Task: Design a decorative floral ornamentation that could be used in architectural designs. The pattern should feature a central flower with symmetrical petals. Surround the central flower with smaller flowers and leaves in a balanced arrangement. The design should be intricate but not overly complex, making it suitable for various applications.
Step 1654:
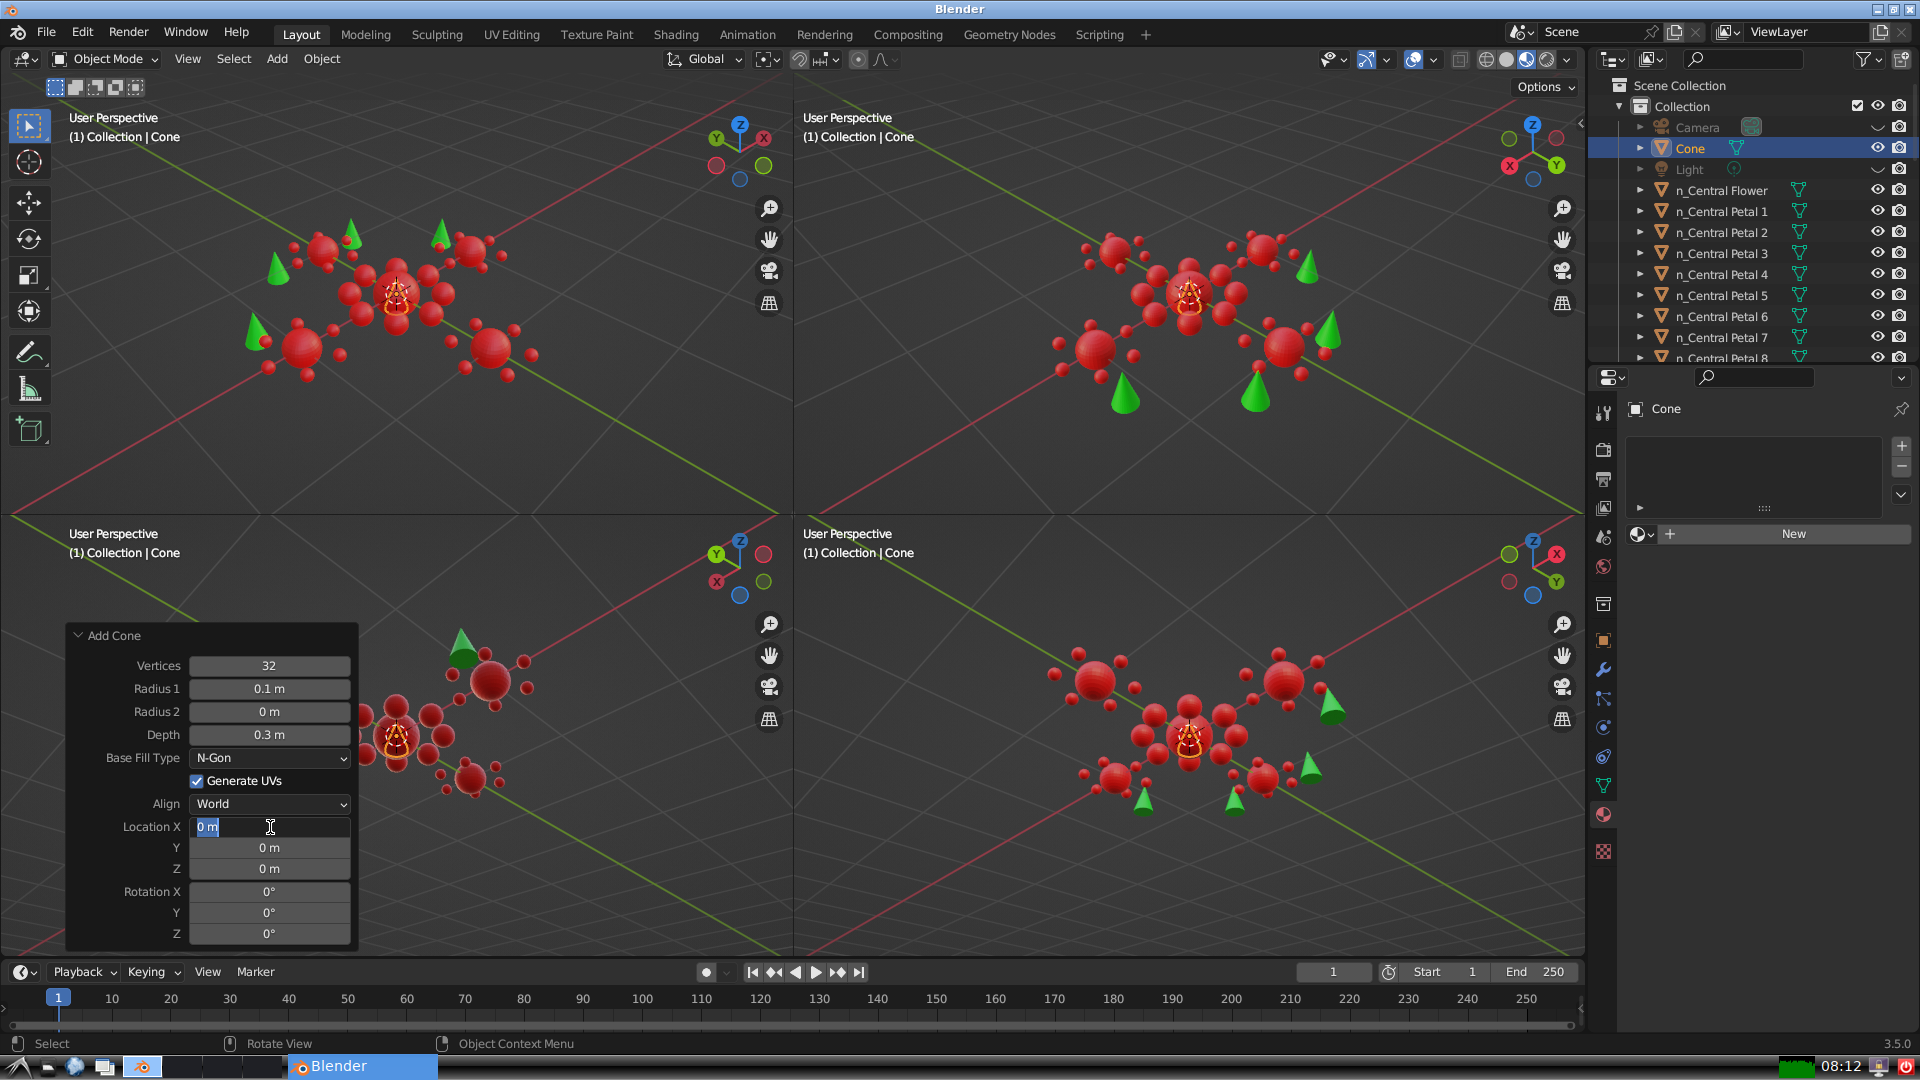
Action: input_text: -1.1086554390135441